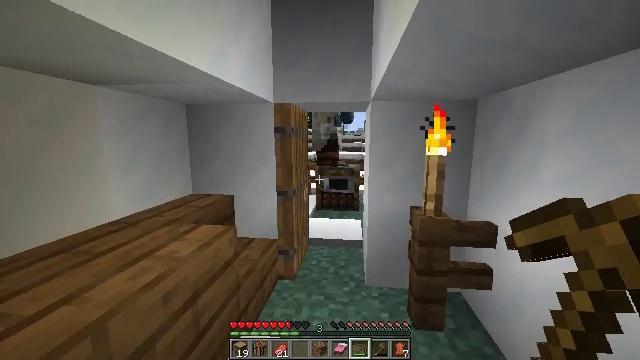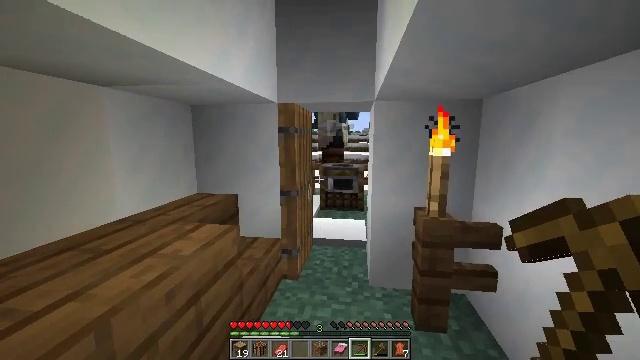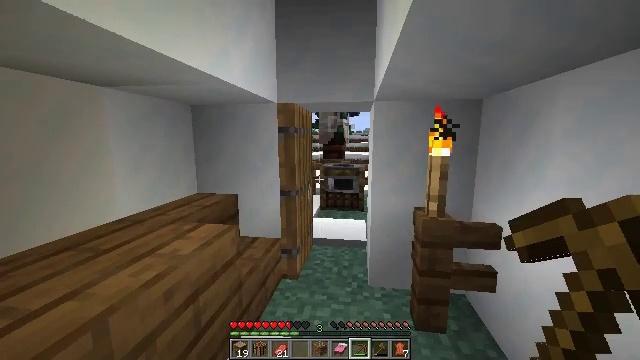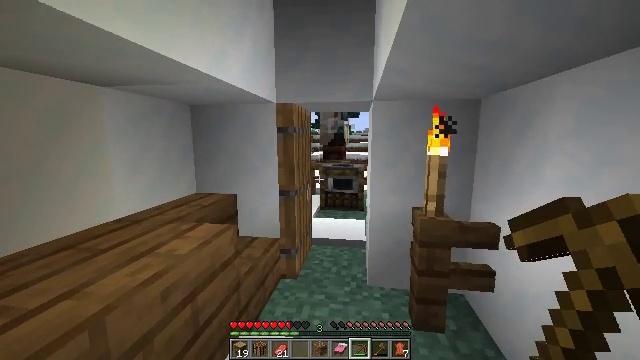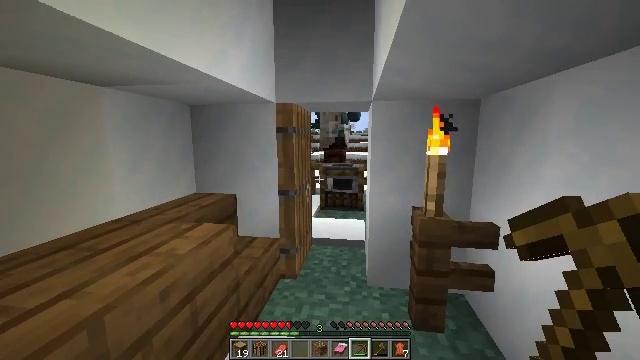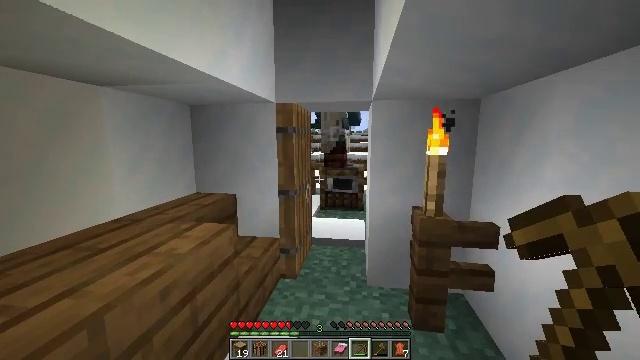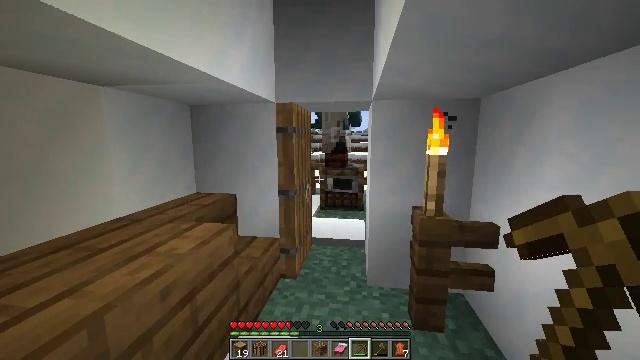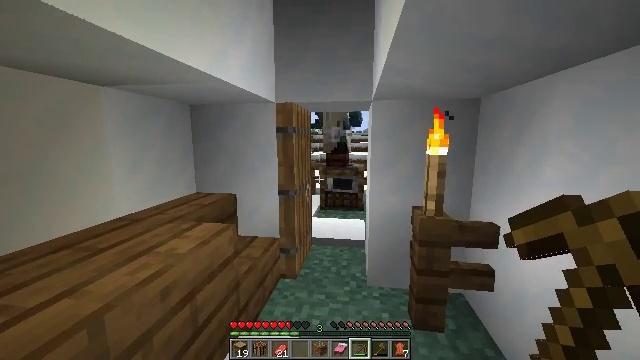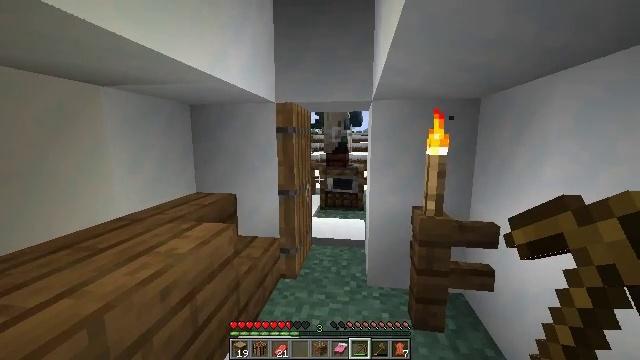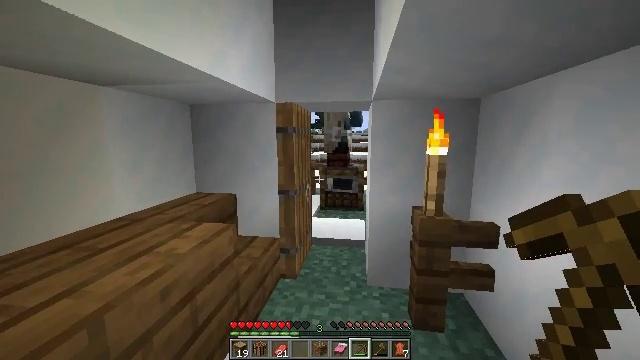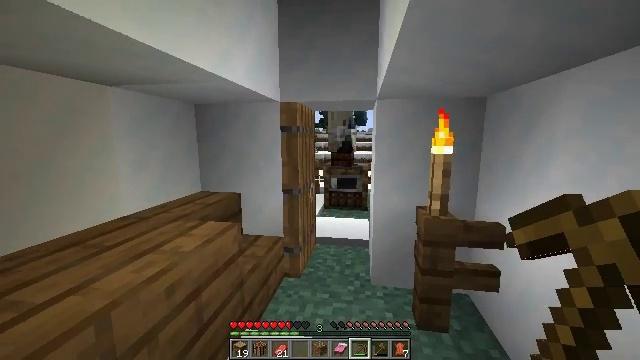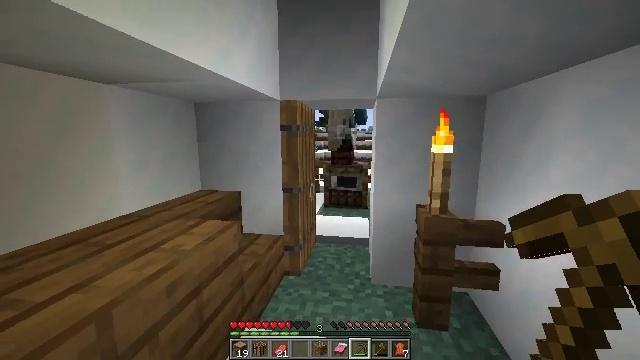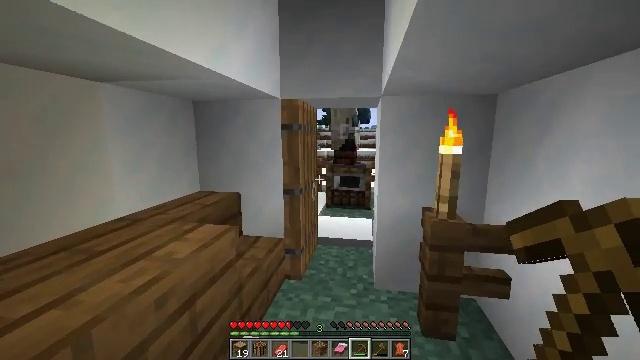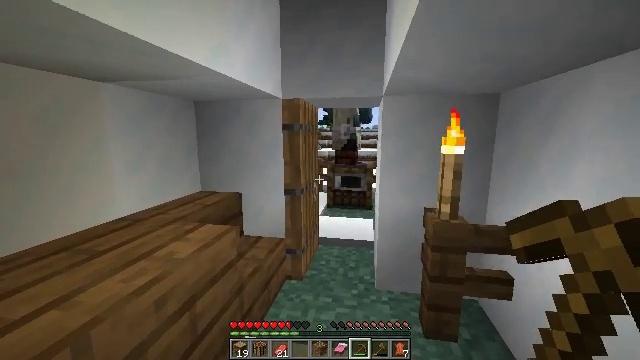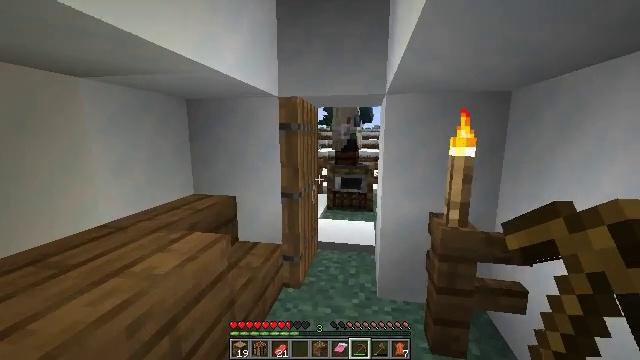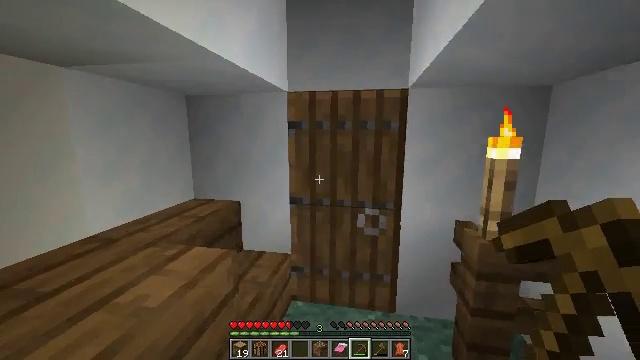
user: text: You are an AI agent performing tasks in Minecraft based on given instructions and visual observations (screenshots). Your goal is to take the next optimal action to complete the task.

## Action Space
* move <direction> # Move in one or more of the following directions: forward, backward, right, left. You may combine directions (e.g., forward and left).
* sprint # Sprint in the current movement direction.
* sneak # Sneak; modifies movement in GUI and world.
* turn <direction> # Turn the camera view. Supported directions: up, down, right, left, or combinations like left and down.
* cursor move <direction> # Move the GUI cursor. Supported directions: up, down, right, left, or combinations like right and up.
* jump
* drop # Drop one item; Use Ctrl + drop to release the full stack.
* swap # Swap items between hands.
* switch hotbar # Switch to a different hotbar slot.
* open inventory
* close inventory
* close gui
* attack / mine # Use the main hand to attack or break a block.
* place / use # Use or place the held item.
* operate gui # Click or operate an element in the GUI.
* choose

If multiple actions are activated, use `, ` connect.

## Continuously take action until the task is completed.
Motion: motion action
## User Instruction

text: Retrieve the smoker into your inventory.
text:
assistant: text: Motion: move back, turn left
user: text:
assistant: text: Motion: no_op
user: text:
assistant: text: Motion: no_op
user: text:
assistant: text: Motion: no_op
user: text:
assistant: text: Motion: no_op
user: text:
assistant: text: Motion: no_op
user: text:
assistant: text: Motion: no_op
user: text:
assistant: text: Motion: no_op
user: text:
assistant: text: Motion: no_op
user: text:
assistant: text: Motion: no_op
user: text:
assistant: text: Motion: no_op
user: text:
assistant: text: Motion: move forward
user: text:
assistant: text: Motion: move forward
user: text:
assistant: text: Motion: move forward and move left
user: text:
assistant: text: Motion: move forward and move left, use / place
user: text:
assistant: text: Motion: move left, turn right, use / place
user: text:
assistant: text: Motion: no_op
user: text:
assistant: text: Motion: no_op
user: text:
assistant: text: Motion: no_op
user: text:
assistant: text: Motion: move back
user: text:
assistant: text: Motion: no_op
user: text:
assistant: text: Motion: no_op
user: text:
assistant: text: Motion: no_op
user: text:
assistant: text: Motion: turn right
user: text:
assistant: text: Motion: turn right
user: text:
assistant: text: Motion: no_op
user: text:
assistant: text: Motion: no_op
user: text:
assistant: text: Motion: no_op
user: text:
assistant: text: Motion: turn left and down
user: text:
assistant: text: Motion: turn left and down